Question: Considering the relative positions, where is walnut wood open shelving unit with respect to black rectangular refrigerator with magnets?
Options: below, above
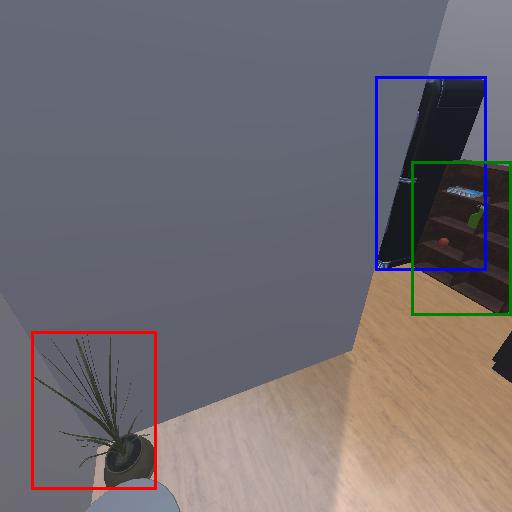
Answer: below